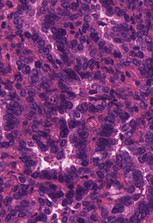
Tumor epithelial tissue: yes
Tumor-associated stroma tissue: no
Normal tissue: no